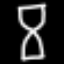
Label: hourglass